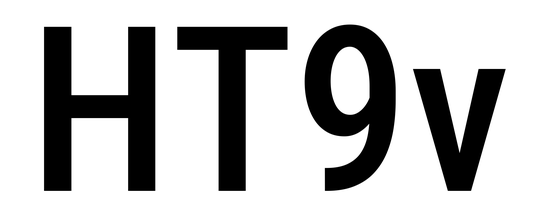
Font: Roboto_Condensed_Medium